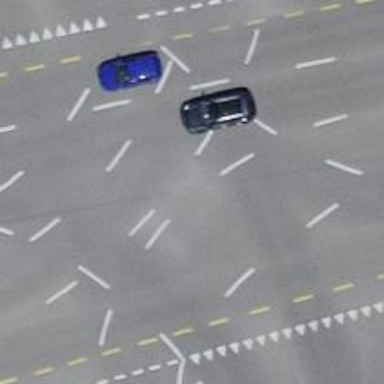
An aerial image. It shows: Road with traffic signals.